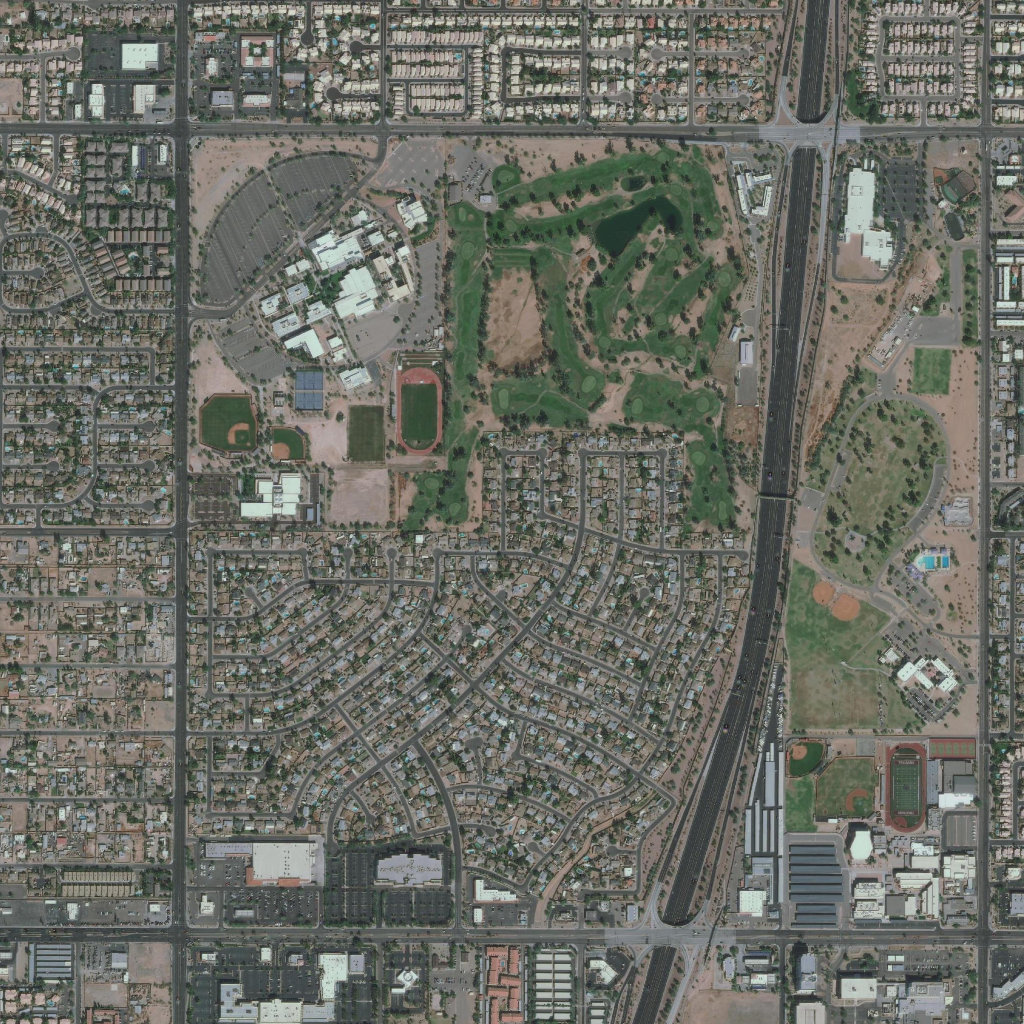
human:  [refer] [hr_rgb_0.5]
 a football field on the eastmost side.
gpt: <box>[[87, 73, 89, 79, 0]]</box>